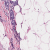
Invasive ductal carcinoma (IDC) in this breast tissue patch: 1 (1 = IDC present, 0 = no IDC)